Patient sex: F
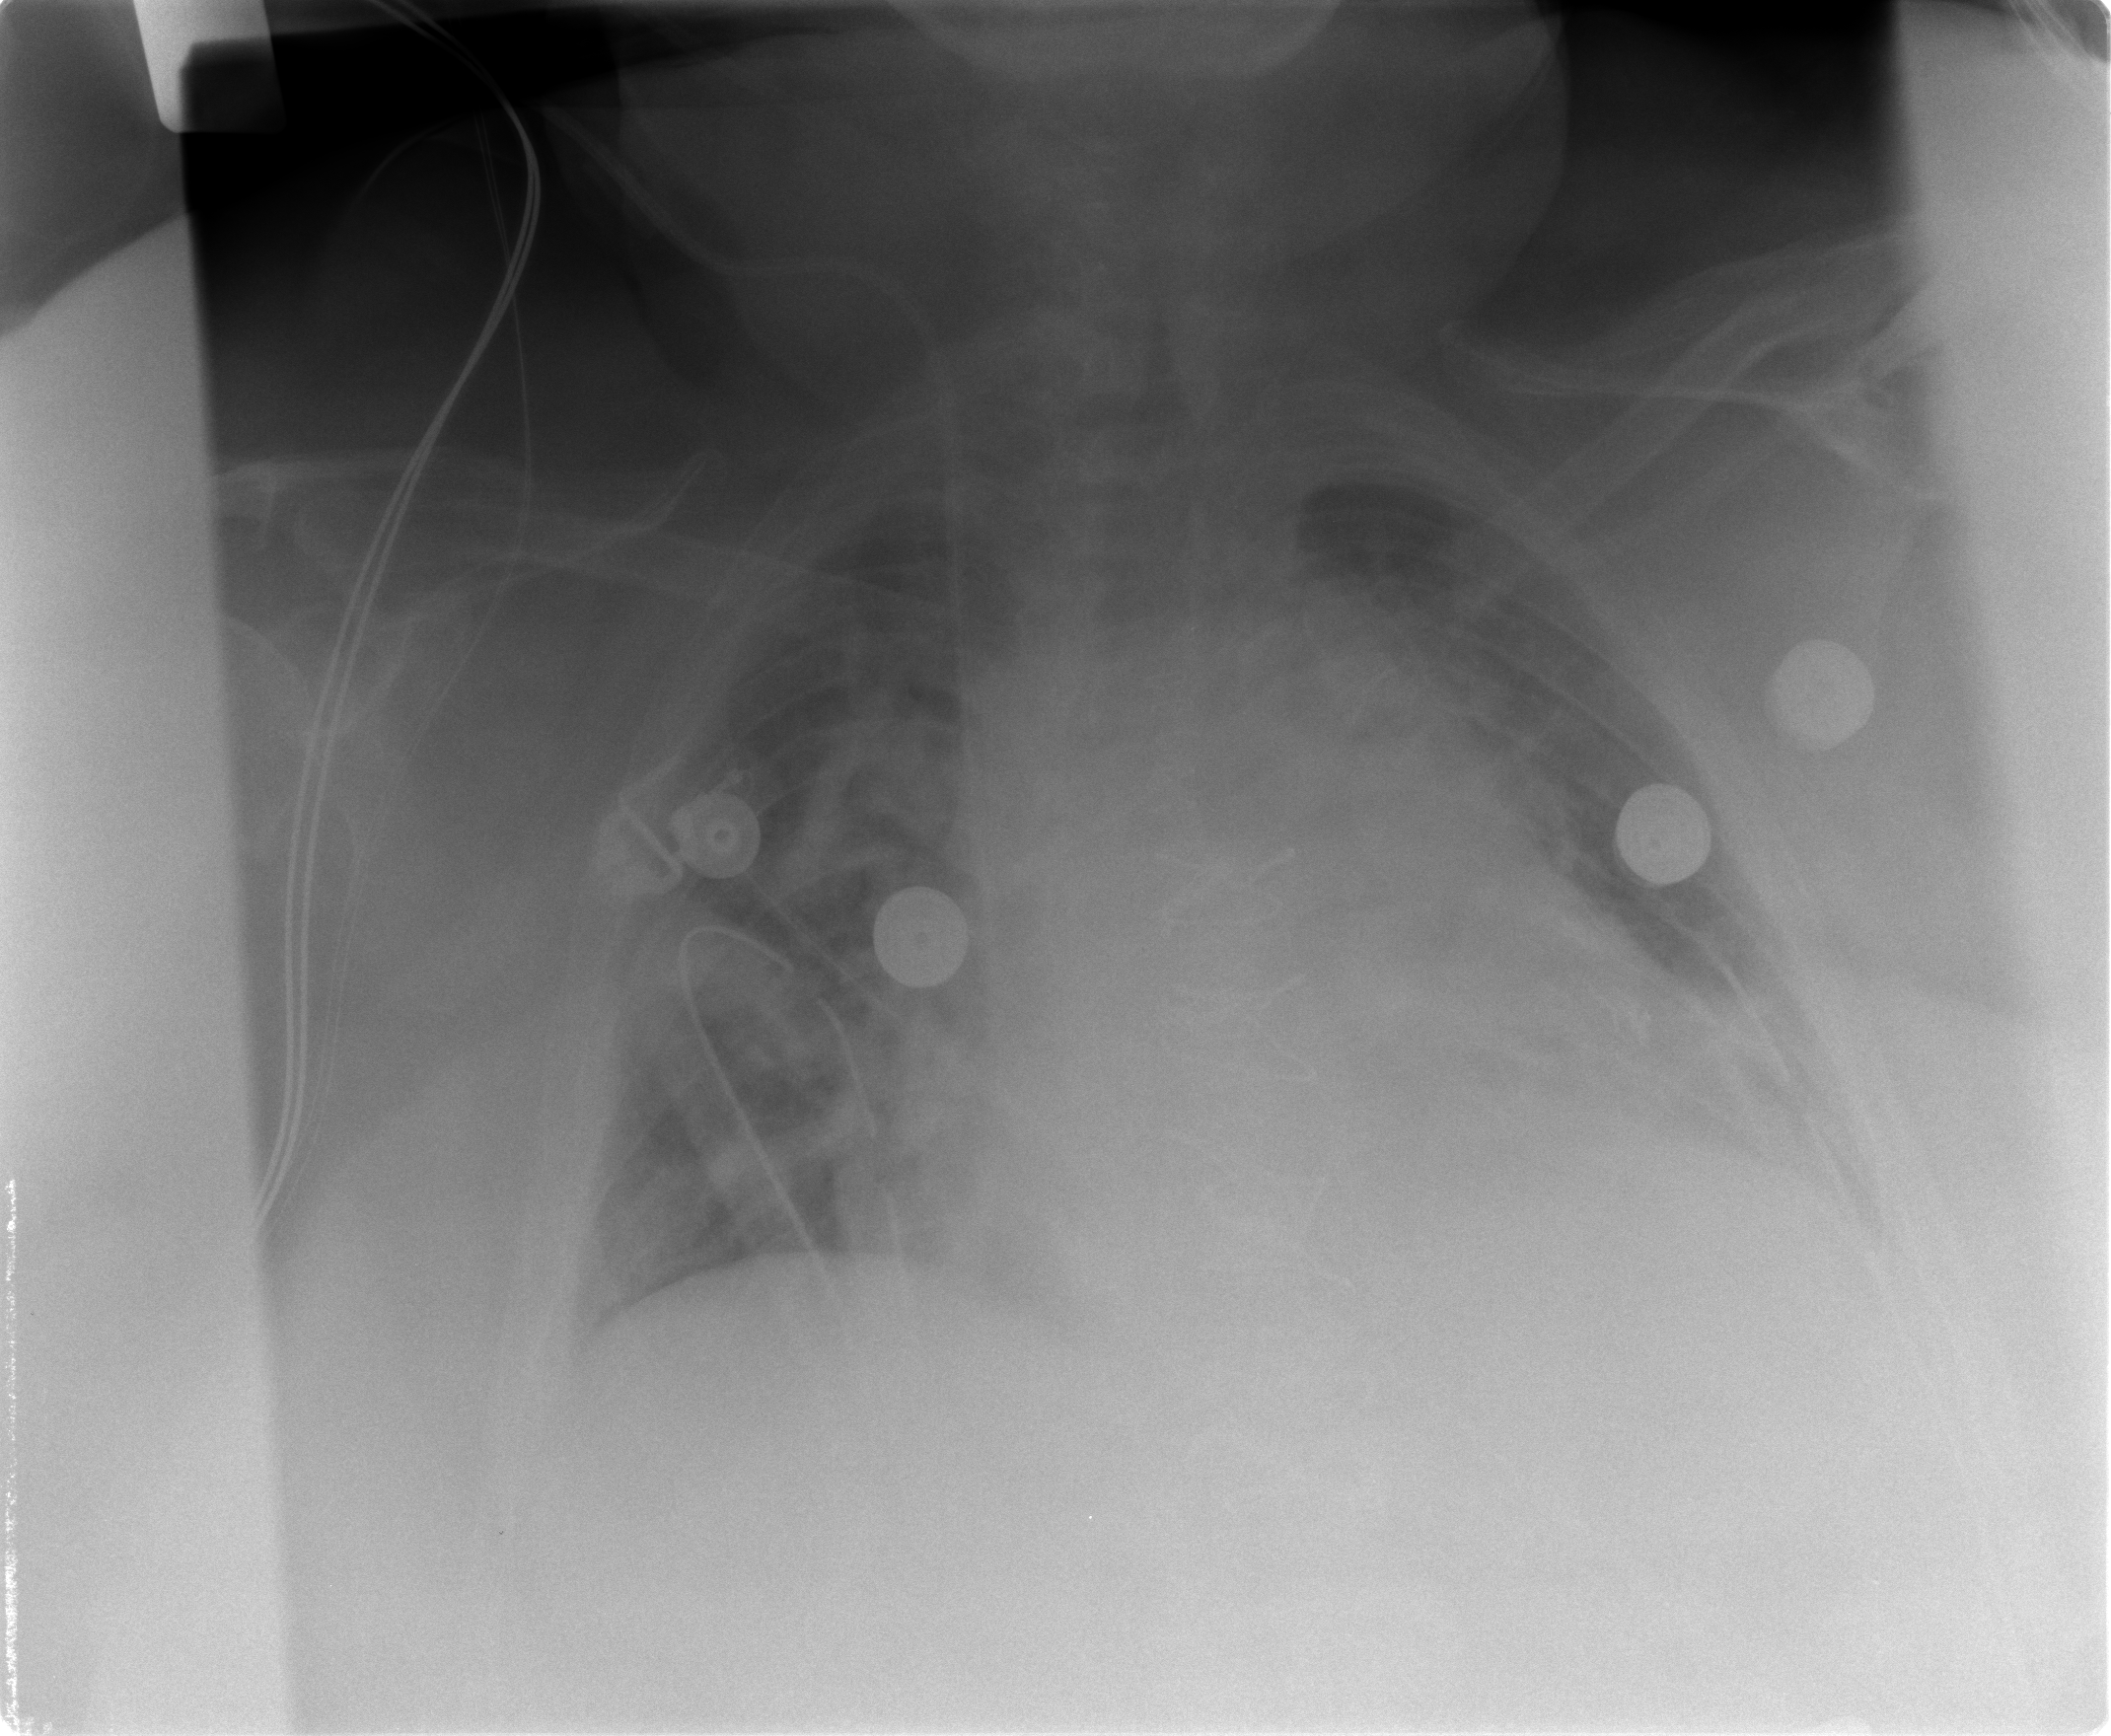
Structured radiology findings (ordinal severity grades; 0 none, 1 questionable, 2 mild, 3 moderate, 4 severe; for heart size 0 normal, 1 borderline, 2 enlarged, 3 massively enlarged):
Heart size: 2
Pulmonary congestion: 2
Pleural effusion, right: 0
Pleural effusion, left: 2
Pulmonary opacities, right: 1
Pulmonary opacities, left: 1
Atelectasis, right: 2
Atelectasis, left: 2